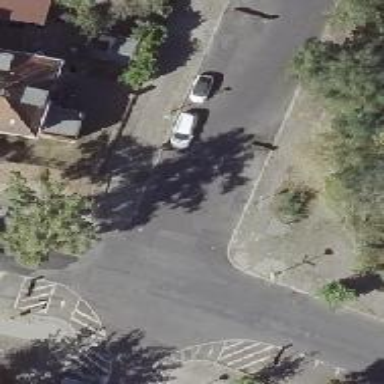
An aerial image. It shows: Chicane for traffic calming.